Question: We have mirroring set up between 2 SQL Server 2005 standard editions.
There are also mirroring alerts set up as follows:
DB Mirroring (Connection with Mirror Lost)
DB Mirroring (Connection with Principal Lost)
DB Mirroring (Principal Running Exposed)
DB Mirroring (Synchronizing Mirror)
DB Mirroring (Synchronizing Principal)
Mirror commit overhead exceeds the threshold (MIRROR)
Oldest unsent transaction exceeds the threshold (PRINCIPAL)
Unrestored log exceeds the threshold (MIRROR)
Unsent log exceeds the threshold (PRINCIPAL)
"Oldest unsent transaction exceeds the threshold" alert was generated a lot of times in last coupld of days. But this alert wasn't specifically for a database. It was just average value.
I thought that this information should be in a table and I found that it was msdb.dbo.dbm_monitor_data table. It holds data like log_flush_rate ,send_queue_size,send_rate,redo_queue_size,redo_rate,transaction_delay and transactions_per_sec with database names. Then i wondered how is this table populated. For this i found that the mirroring monitoring job that SQL server creates "Database Mirroring Monitor Job" runs an sp sp_dbmmonitorupdate which populated this table from Mirroring perfmon counters. This job runs every minute.
The alert was generated for example at 11:23:52.
The jobs only runs once a minute, still it managed to capture data at 11:23:00 and then at 11:23:52 (when the alert was generated) that is twice in the minute.
I thought that may be, when the alert is generated, it also runs this stored procedure. If it updated the table, then I can just run a select statement. But how can I be sure?
Problem:
how can I find out why this table was updated without schedule? what triggered its population? Does anyone know which table holds alerts history data?
NOTE:No rebuild index jobs were running and the mirroring thresholds have been set as in the following screenshot:

Can anyone help please?
thanks in advance
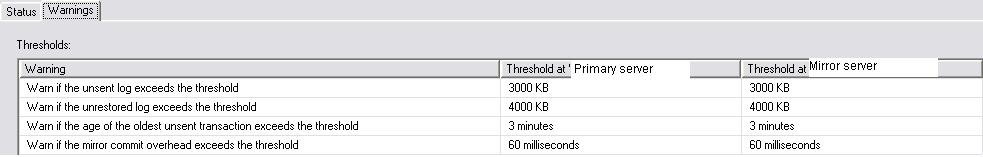
Answer: Answer: sp_dbmmonitorupdate raises errors which in turn raises alerts and hence populates table. I digged in all mirroring stored procedures and tables to find this. :-)